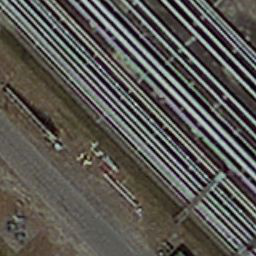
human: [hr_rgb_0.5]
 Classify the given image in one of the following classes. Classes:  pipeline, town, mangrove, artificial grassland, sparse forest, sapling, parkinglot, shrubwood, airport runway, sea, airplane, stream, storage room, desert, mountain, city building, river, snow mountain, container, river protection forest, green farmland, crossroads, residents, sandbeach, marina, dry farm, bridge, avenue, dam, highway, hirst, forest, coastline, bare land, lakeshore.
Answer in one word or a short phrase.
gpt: pipeline